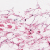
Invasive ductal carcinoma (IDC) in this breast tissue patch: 0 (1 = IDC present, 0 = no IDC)